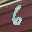
Label: 6